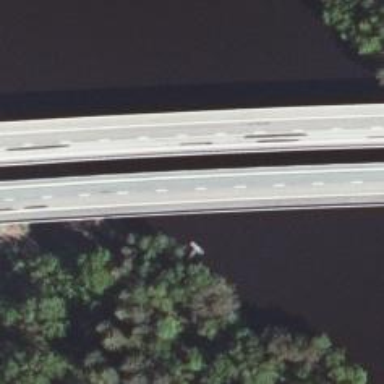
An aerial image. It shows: Asphalt bridge over motorway.